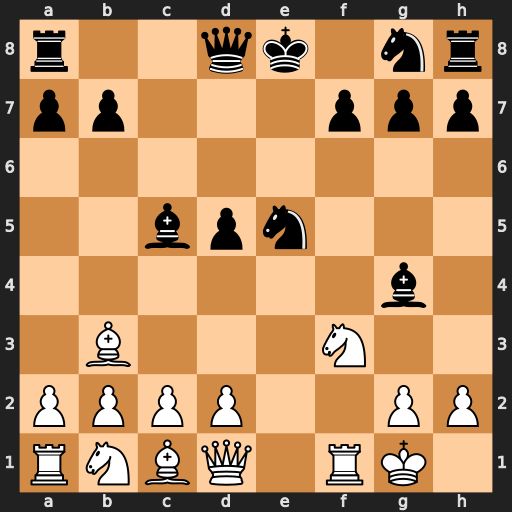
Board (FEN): r2qk1nr/pp3ppp/8/2bpn3/6b1/1B3N2/PPPP2PP/RNBQ1RK1
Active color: w
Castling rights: kq
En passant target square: -
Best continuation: d4 Nxf3+ gxf3